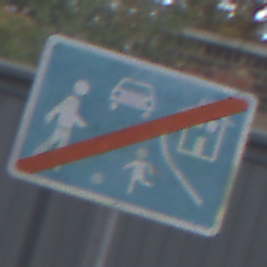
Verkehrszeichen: EndeVerkehrsberuhigterBereich
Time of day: MorningAfternoon
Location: Outdoor (Urban)
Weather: Overcast
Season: NotSpecified
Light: Natural